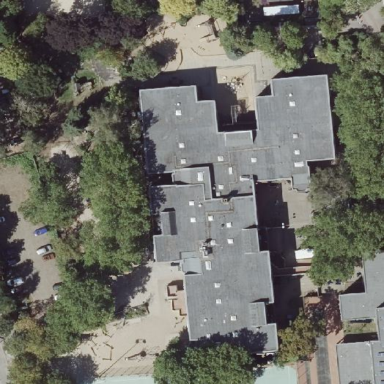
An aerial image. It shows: Kindergarten.